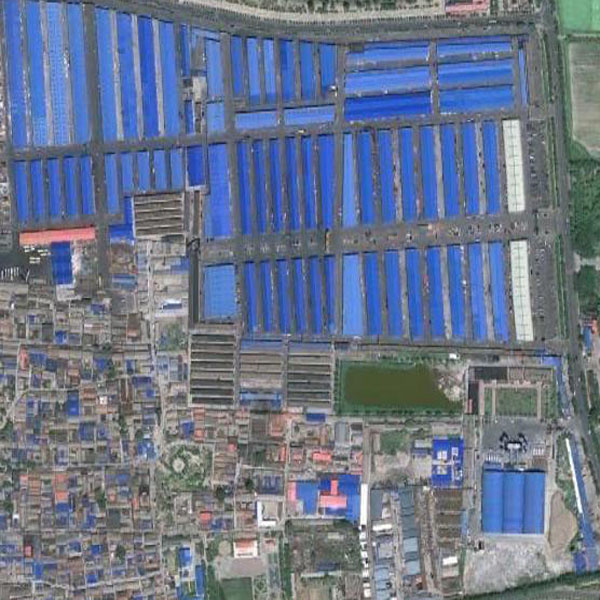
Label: Industrial